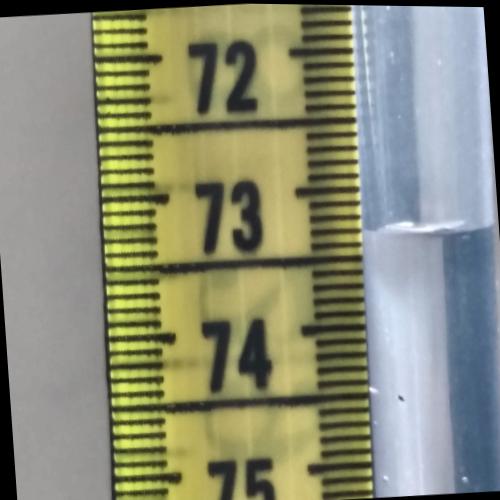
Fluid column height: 73.3 cm